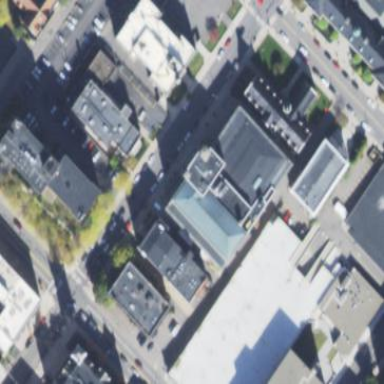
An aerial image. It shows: Theatre building.